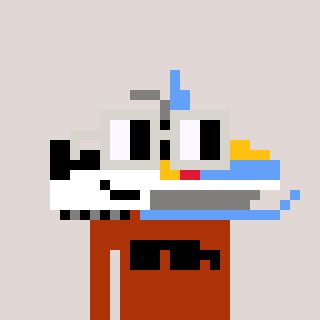
a pixel art character with square light gray glasses, a snowmobile-shaped head and a hotbrown-colored body on a warm background